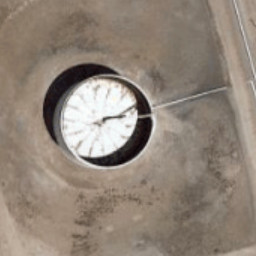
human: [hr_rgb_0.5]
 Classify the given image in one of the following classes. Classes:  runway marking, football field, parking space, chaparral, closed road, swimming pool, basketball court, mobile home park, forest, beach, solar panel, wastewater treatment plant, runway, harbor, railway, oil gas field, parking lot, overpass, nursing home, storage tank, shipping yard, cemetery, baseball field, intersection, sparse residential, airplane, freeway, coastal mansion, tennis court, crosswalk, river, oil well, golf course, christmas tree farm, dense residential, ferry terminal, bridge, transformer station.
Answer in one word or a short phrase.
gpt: storage tank